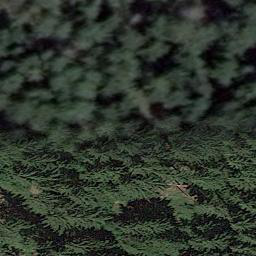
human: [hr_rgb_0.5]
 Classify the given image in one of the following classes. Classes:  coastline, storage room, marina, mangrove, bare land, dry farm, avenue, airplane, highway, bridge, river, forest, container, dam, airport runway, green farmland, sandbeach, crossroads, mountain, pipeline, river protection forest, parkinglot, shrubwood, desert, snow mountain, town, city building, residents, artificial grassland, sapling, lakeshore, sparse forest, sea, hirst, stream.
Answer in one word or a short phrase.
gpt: forest